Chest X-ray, AP view. Patient: 44 years old, sex M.
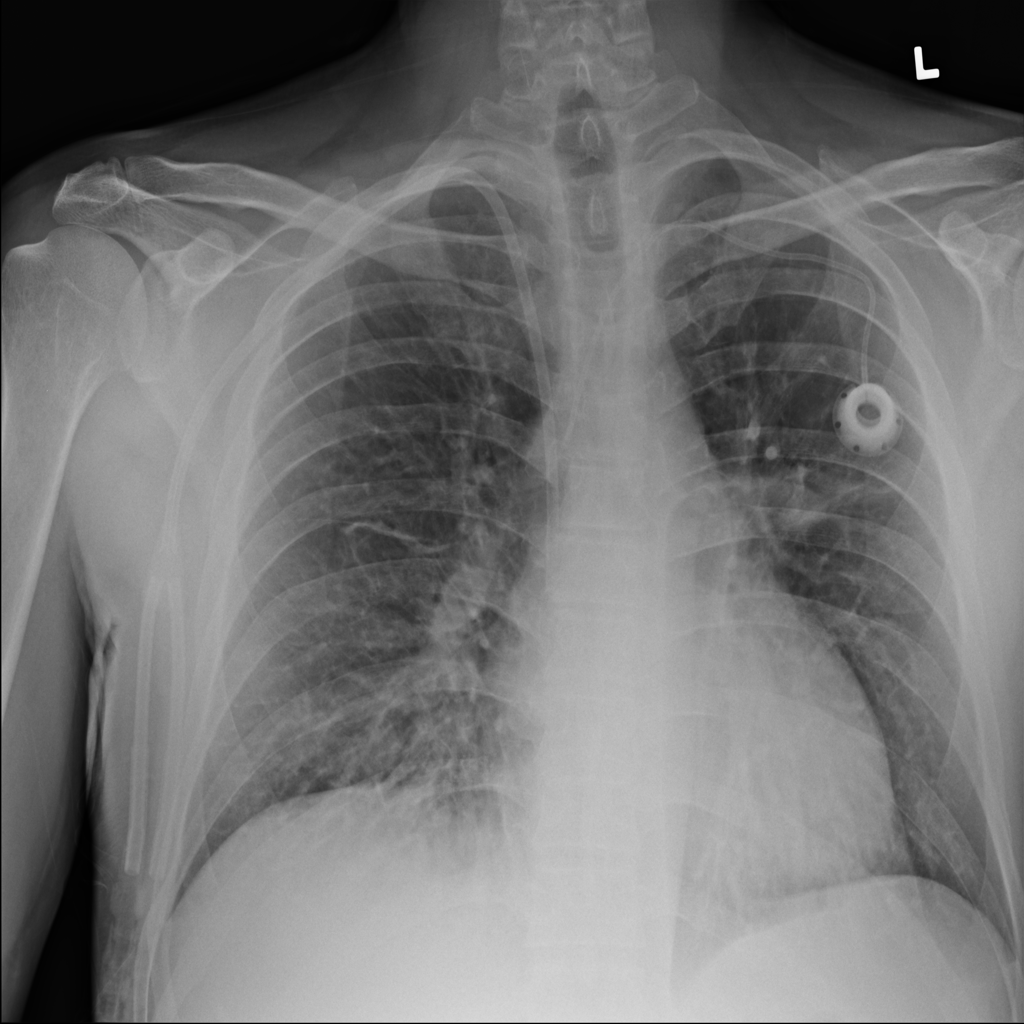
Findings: No Finding